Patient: sex M, age 57
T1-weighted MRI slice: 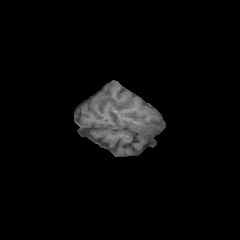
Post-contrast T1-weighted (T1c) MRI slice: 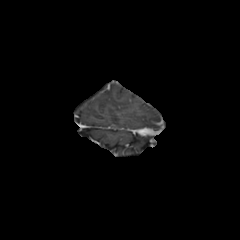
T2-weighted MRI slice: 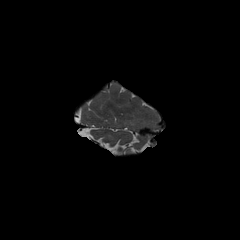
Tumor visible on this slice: no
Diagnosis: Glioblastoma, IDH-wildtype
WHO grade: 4